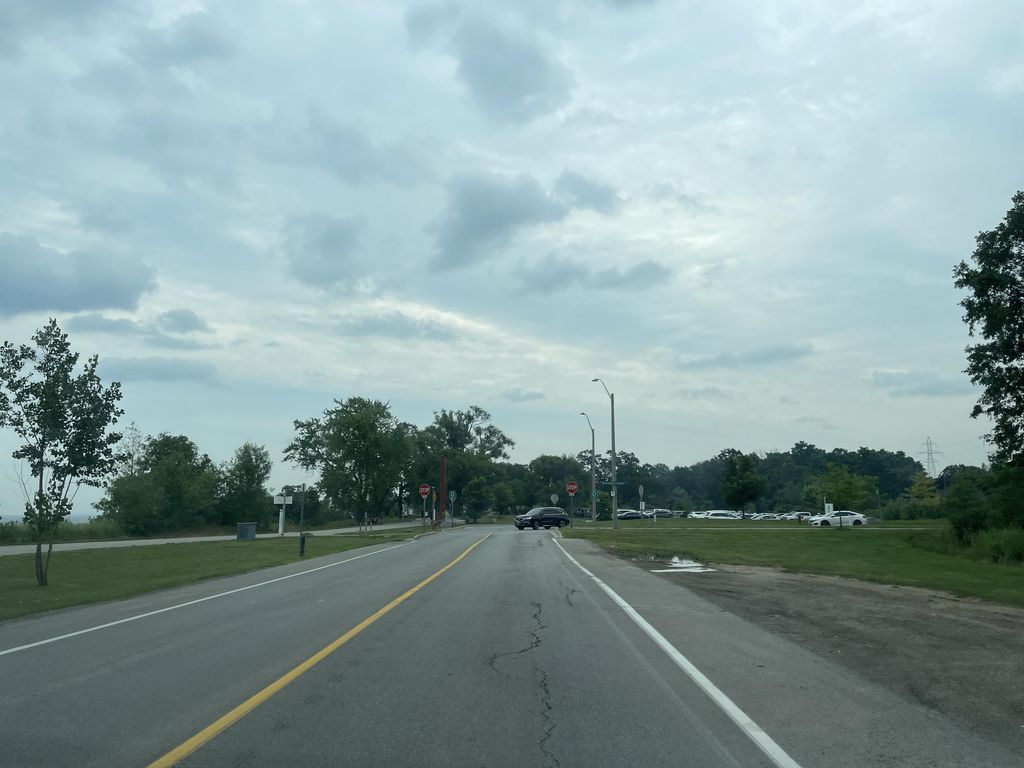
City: hamilton